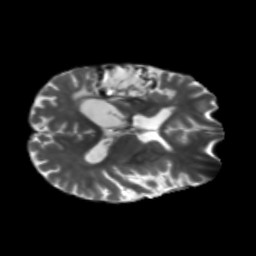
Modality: T2w
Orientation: axial
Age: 55
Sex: male
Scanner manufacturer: siemens
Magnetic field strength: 3 T
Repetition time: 5.25 s
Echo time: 0.08 s